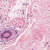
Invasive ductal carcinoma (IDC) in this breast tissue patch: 0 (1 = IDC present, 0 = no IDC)